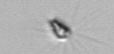
Label: Calciopappus